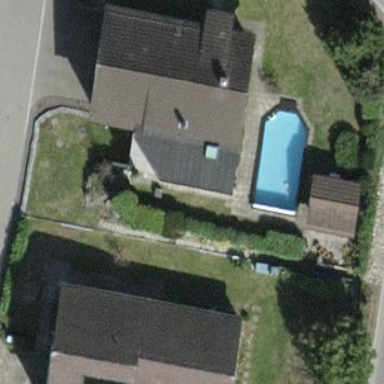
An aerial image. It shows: Detached building.